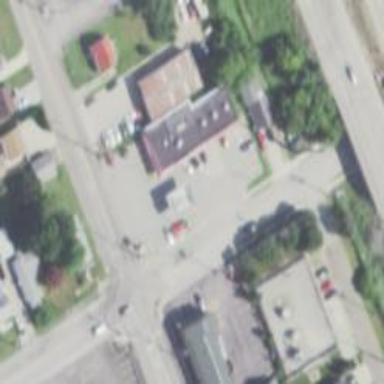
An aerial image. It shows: Convenience shop.